Question: I have this structure:

When I want to add a 'UINavigationItem' from the storyboard the navigation bar is "disabled", so I tried to add the right button programatically:
'''
UIBarButtonItem *button = [[UIBarButtonItem alloc]
initWithBarButtonSystemItem:UIBarButtonSystemItemAdd
target:self
action:@selector(showPickerView:)];
self.navigationItem.rightBarButtonItem = button;
'''
But nothing happens. I renamed the navigation bar title from storyboard, but when I run the app the title is not set. I really don't know what is the source of the problem. There is just the back button that is appearing.
Thank you for your help.
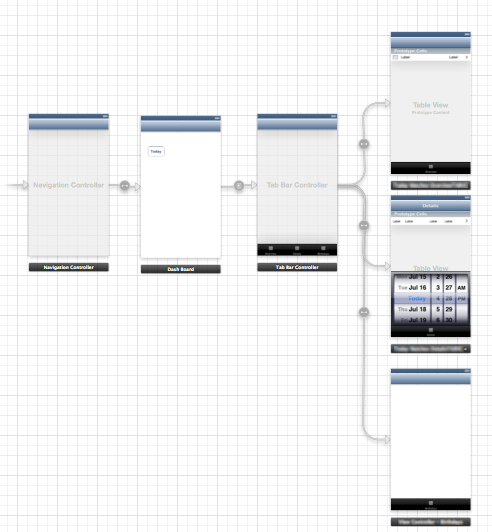
Answer: Each item in the tab bar controller should have a navigation controller as the root controller (well, you don't need all of them to have a nav controller if you don't need them). What you currently have is a tab bar controller in the navigation controller (unless it's modal) so the view controllers contained in the tab bar controller can't see out to the navigation controller.